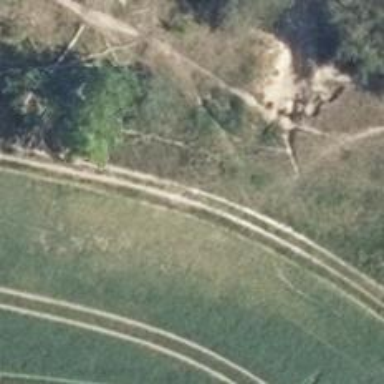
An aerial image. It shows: Track with grade 3 surface.